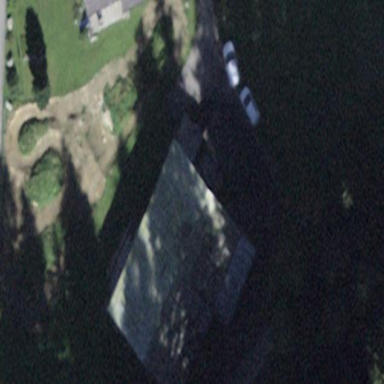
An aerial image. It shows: Building with tiled roof.